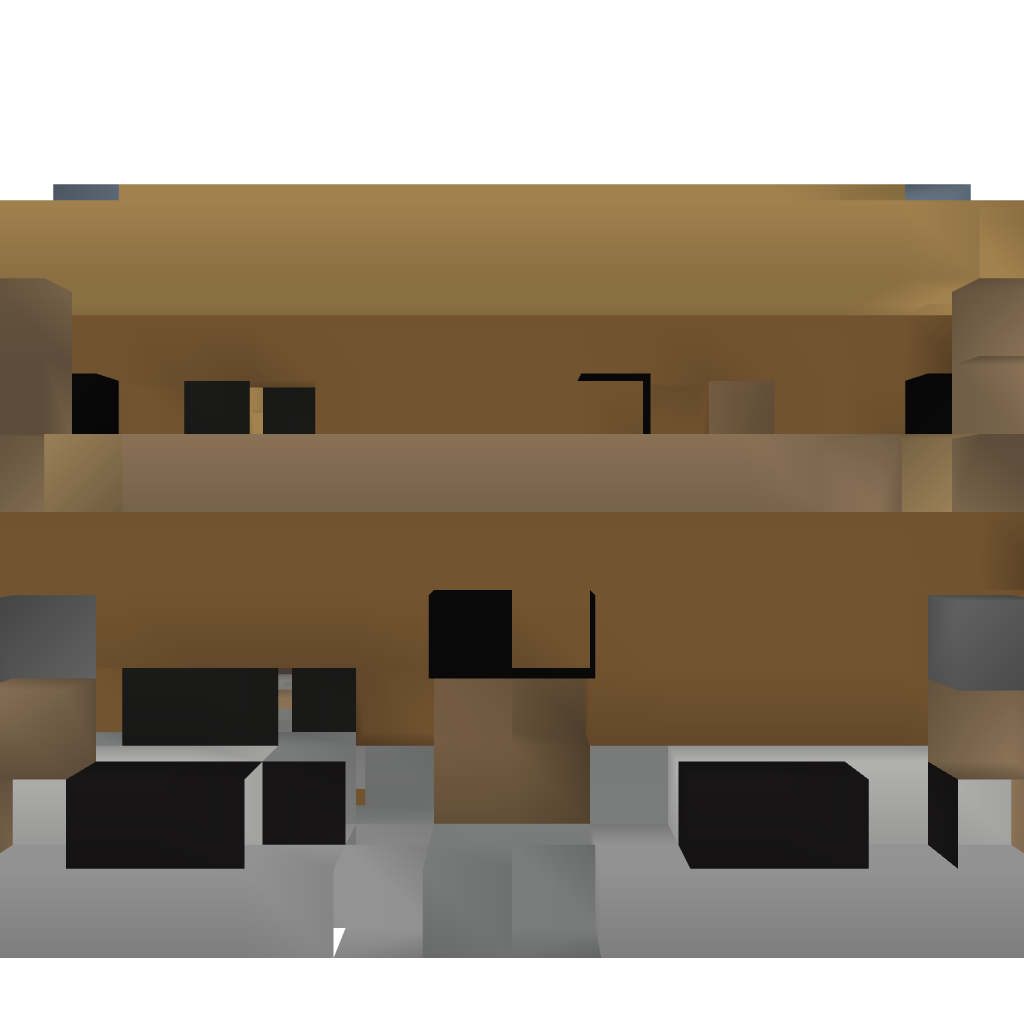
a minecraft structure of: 2-story Wood House (CF)